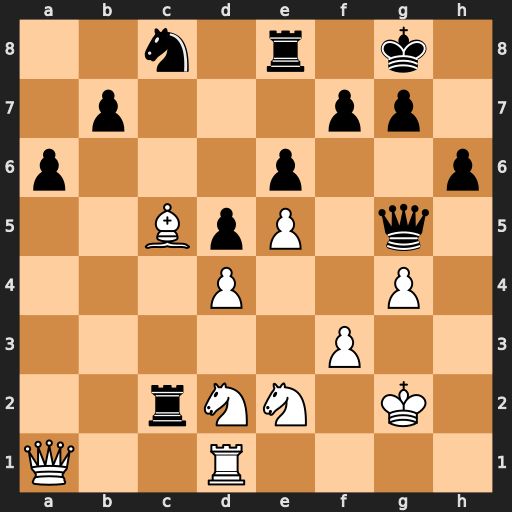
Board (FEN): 2n1r1k1/1p3pp1/p3p2p/2BpP1q1/3P2P1/5P2/2rNN1K1/Q2R4
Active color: w
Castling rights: -
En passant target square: -
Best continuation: Qa4 Rd8 Qxc2